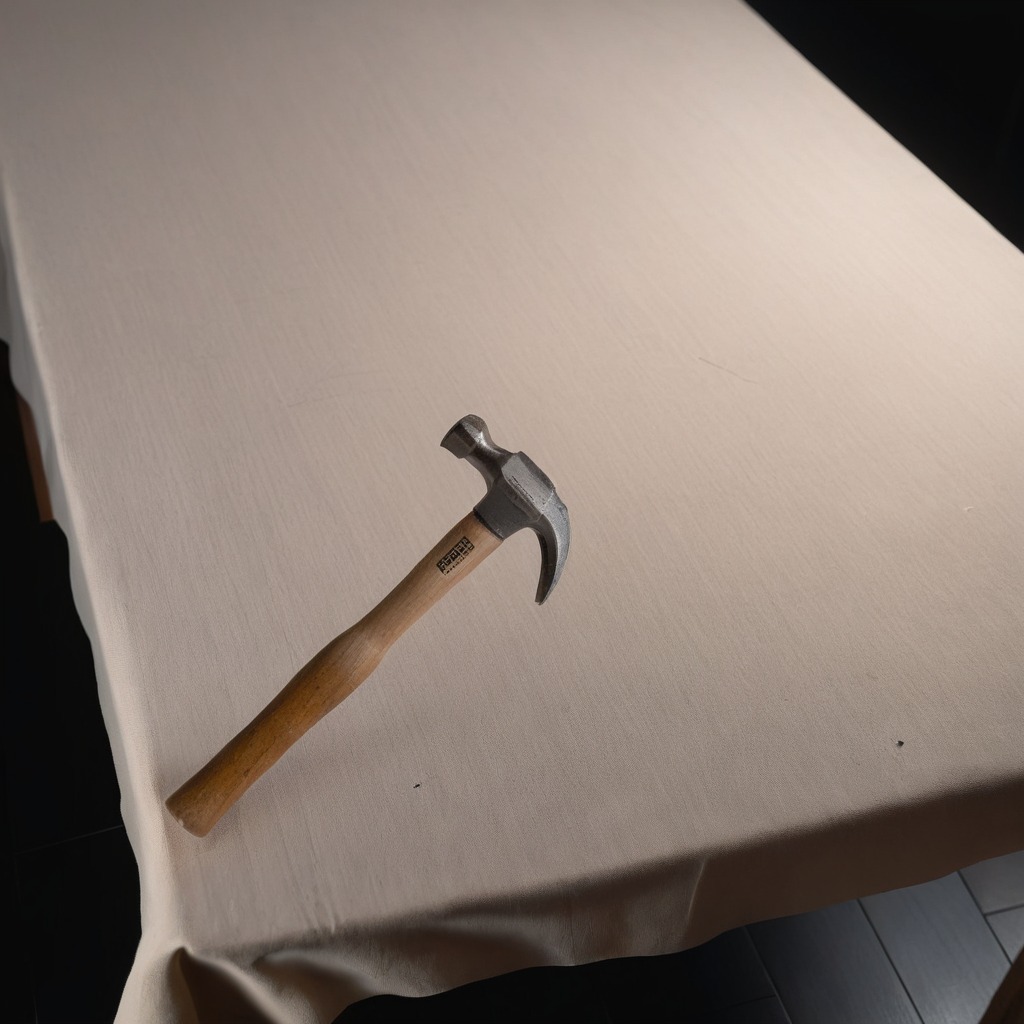
A hammer lies on a wooden table.